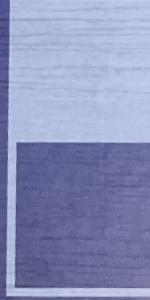
Label: Empty